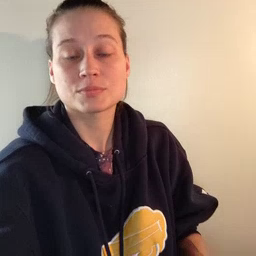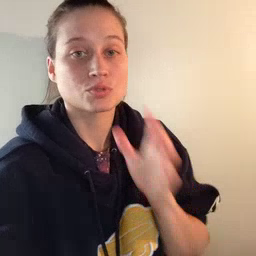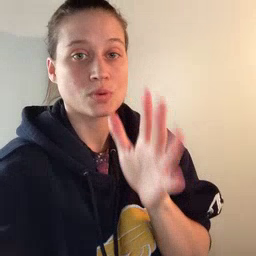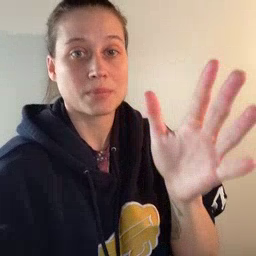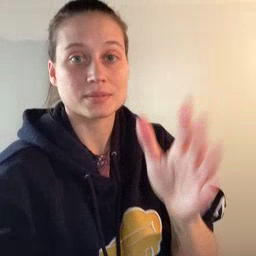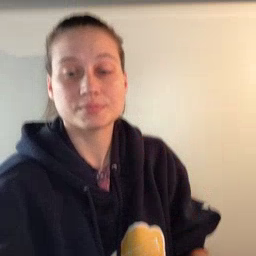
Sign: grandma